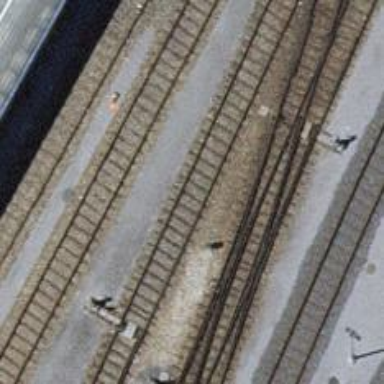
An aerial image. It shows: Railway switch.